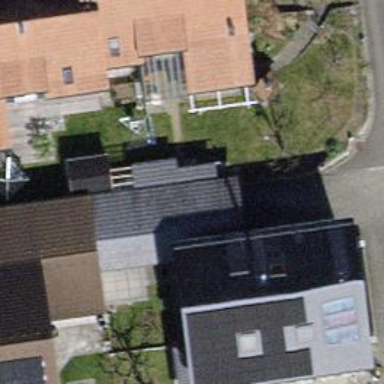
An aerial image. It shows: Building with tile roof.